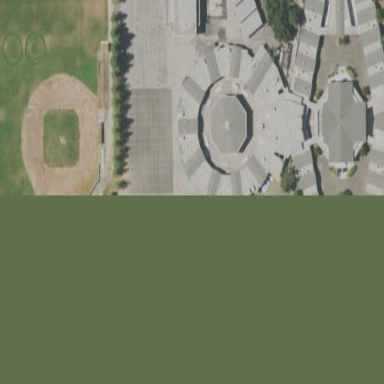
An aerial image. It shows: School.